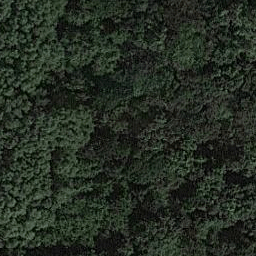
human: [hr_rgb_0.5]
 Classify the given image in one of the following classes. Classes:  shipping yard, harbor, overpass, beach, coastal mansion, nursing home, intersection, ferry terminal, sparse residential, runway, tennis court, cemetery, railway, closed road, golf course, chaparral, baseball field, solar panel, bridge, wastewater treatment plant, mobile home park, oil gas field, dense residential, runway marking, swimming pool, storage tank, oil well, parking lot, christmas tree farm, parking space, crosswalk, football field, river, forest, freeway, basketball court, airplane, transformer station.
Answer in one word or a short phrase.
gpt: forest